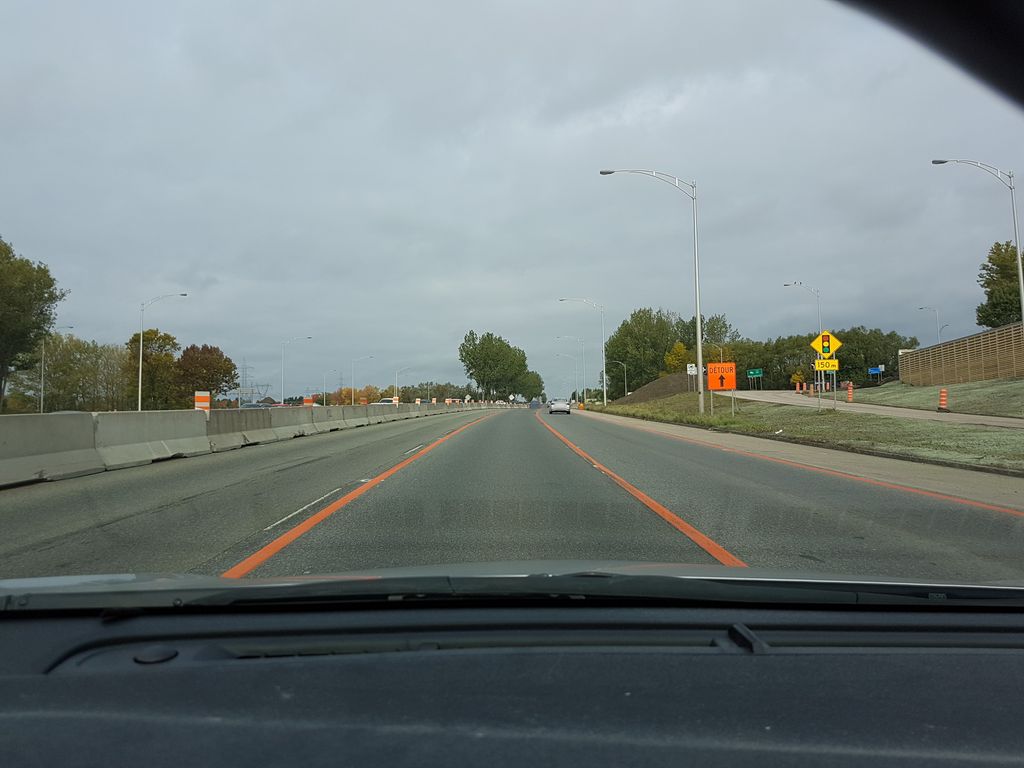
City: quebec_city